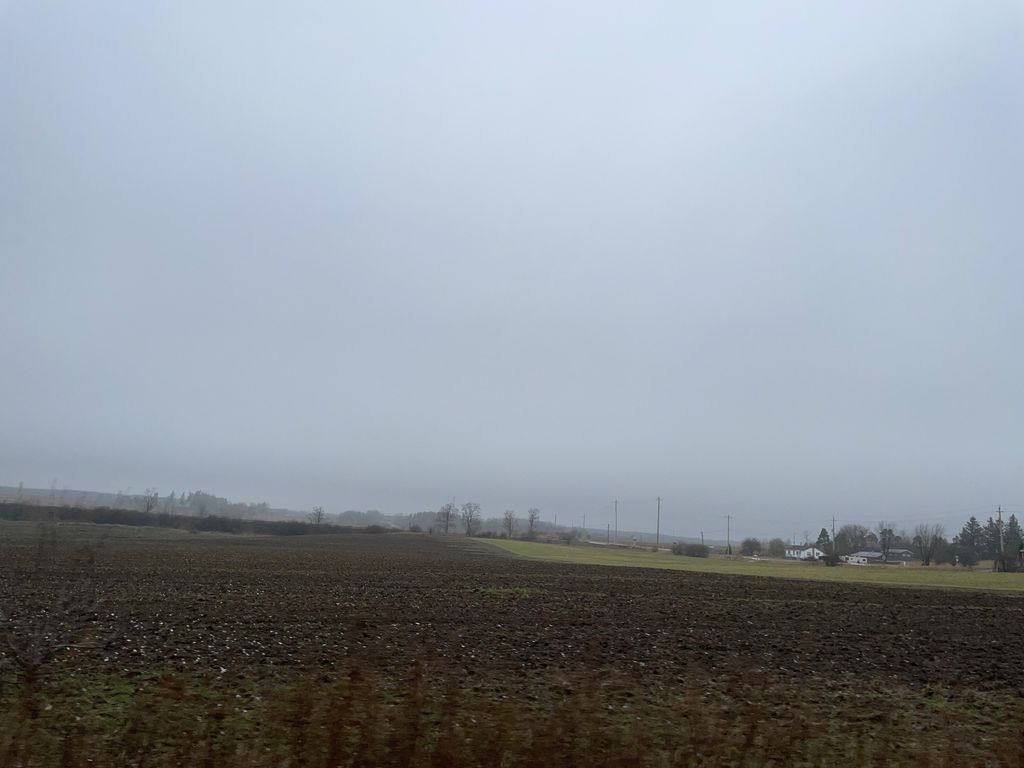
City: kitchener-waterloo